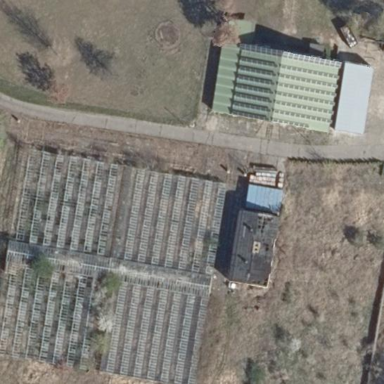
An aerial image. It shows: Greenhouse.